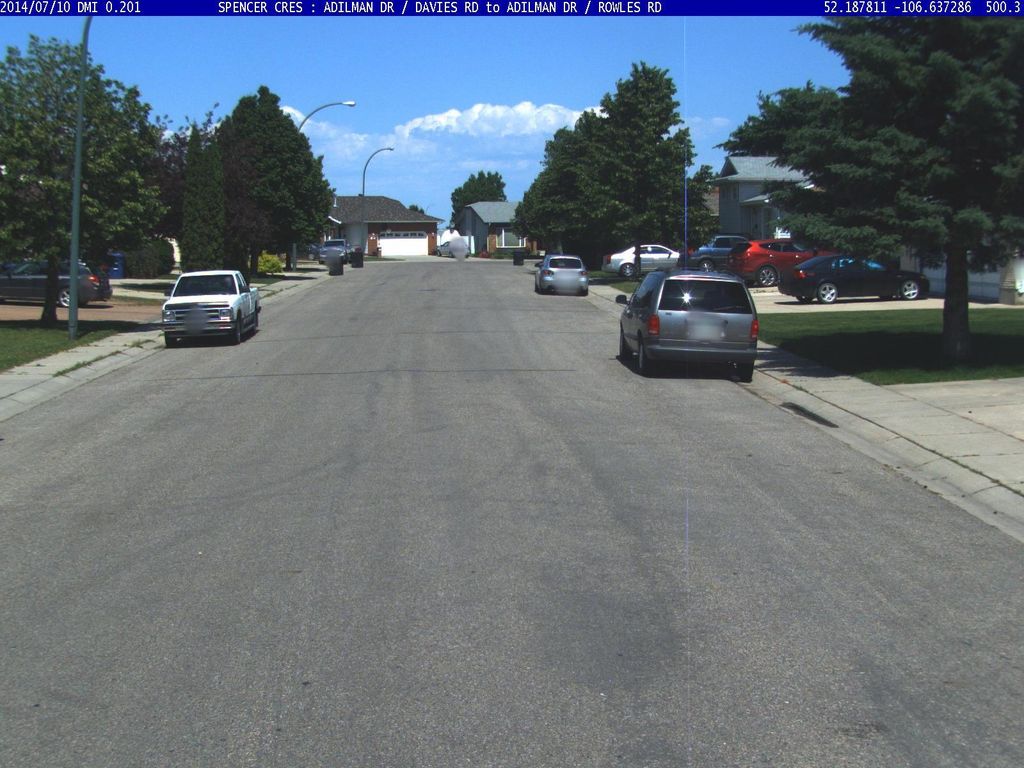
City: saskatoon